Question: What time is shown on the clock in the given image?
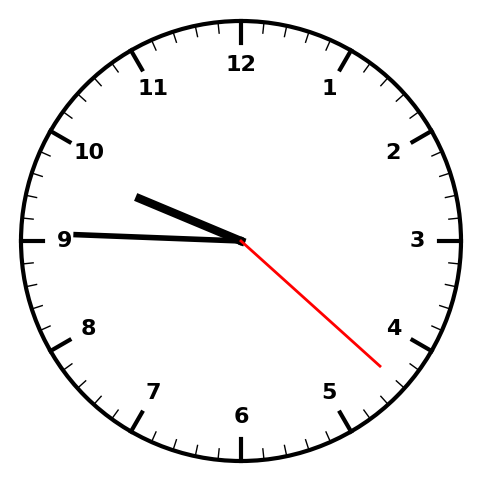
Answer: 09:45:22